Question: I have a 3D mesh like in this picture.

Now what I want to do is create a plane that will intersect the surface at a certain Z value. I would then want to get the x and y coordinates of this intersection and have matlab output them.
What I'm planning on doing is that this picture is a model of a lake. This lake will have water evaporating that will be removing a certain z value of water. I would then like to see what the new shoreline would look like by obtaining the x and y coordinates of this intersection.
This is my code for plotting that picture.
'''
function plot(x,y,z)
Contour = xlsread('C:\Users\Joel\Copy\Contour','A2:D4757');
x = Contour(:,1);
y = Contour(:, 2);
z = Contour(:,3);
F = TriScatteredInterp(x,y,z);
[X,Y]=meshgrid(linspace(-600,600,300));
Z=F(X,Y);
surf(X,Y,Z);
end
'''
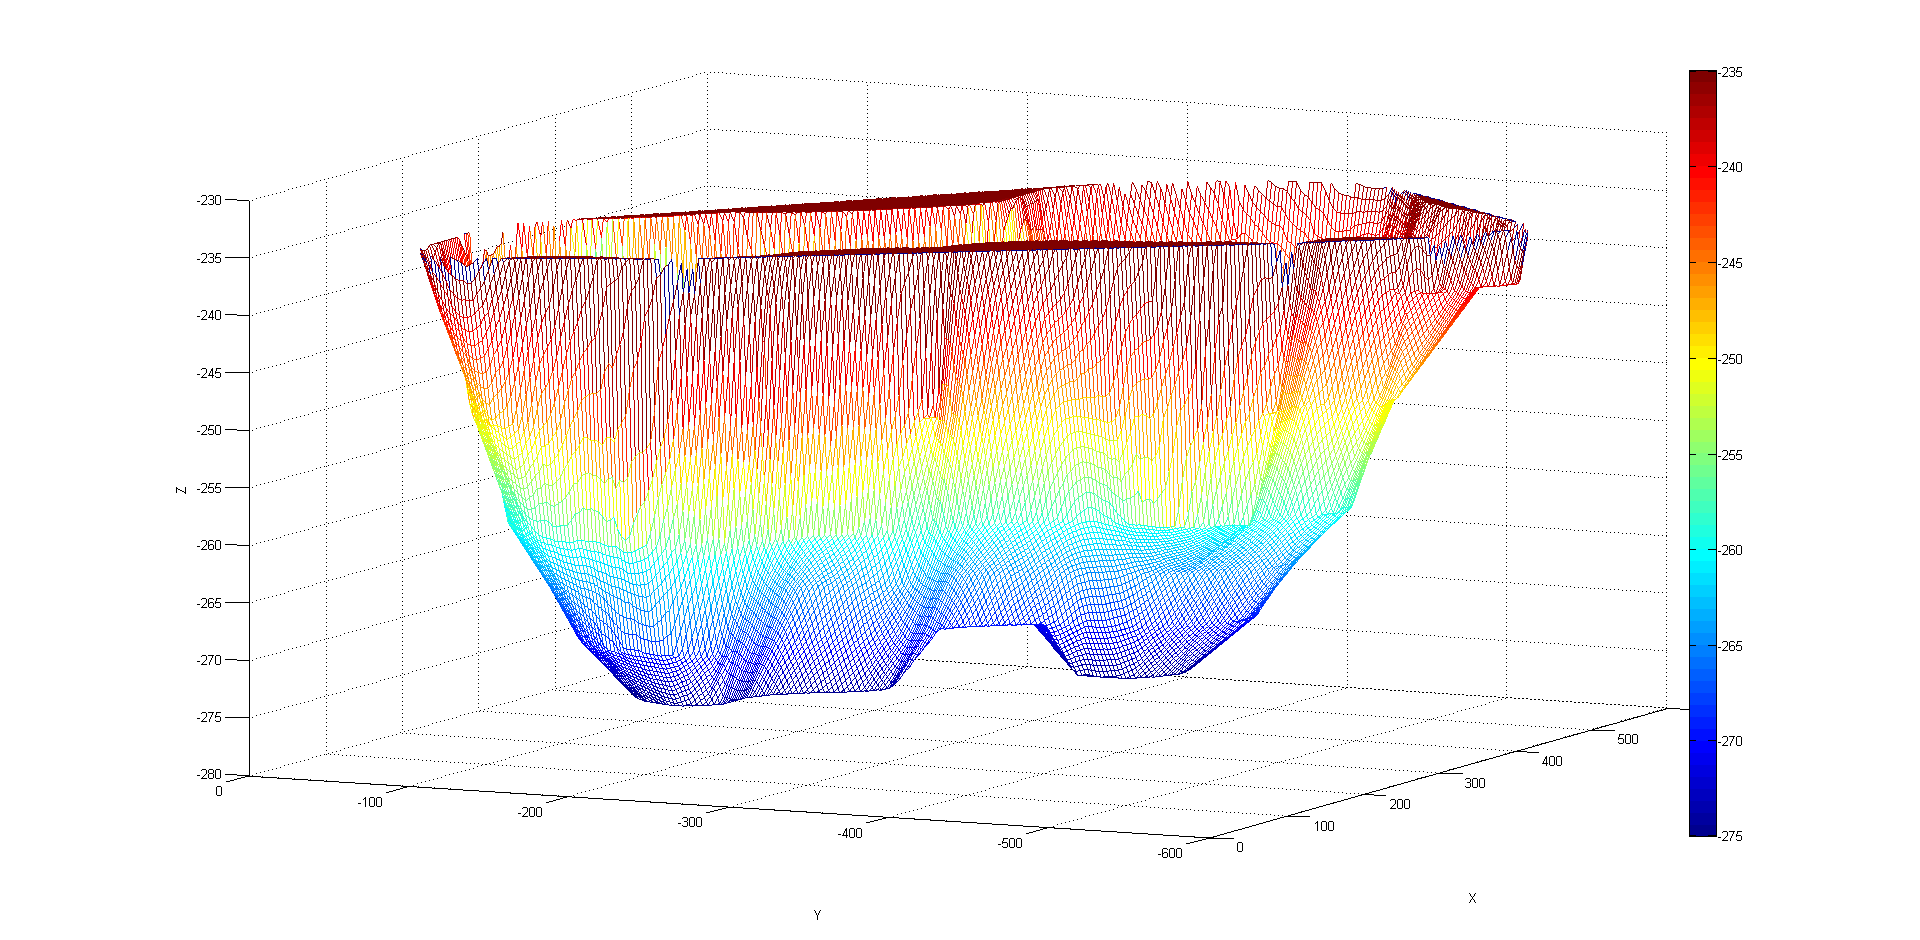
Answer: You can do this by simply thresholding the interpolated 'Z' values
'''
inside = Z < seaLevel; % binary mask of points inside water
shoreline = bwmorph( inside, 'remove' ); % a mask with only shoreline pixels eq to 1
figure;
surf( X, Y, Z, 'EdgeColor', 'none', 'FaceColor', [210,180,140]/255, 'FaceAlpha', .5 );
hold on;
ii = find( shoreline );
plot3( X(ii), Y(ii), seaLevel*ones(size(ii)), 'b', 'LineWidth', 2 );
'''